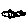
Label: fish